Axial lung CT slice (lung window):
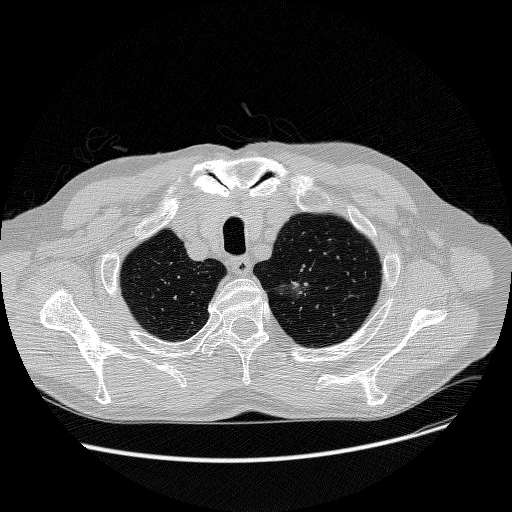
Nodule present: yes
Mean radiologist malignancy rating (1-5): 4.333